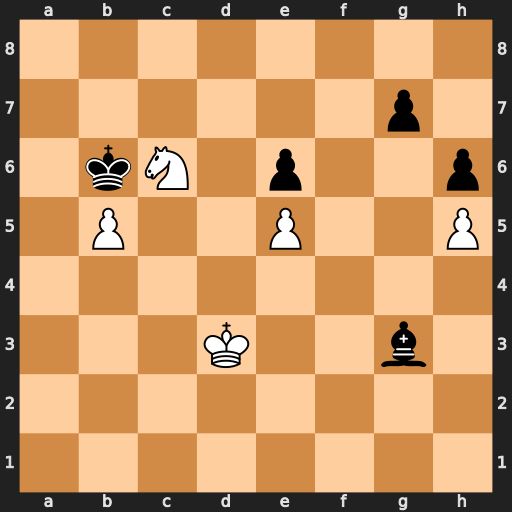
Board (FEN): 8/6p1/1kN1p2p/1P2P2P/8/3K2b1/8/8
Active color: w
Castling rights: -
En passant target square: -
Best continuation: Ke4 Kxb5 Nd4+ Kb4 Nxe6